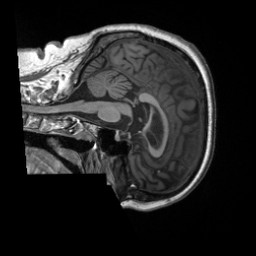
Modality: T1w
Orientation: sagittal
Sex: female
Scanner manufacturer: siemens
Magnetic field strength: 3 T
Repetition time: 2.3 s
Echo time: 0.00226 s